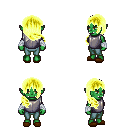
a pixel art fantasy rpg character, female body template, orc, green skin, steel chest armor, teal pants, gold right-swept hairstyle, white cloth bandages, brown slippers, four views (front, back, left, right), 2x2 character sprite sheet, small pixel art, hard edges, no anti-aliasing